Aerial crown-view tile of a tropical tree (Barro Colorado Island, Panama), acquired 20250124:
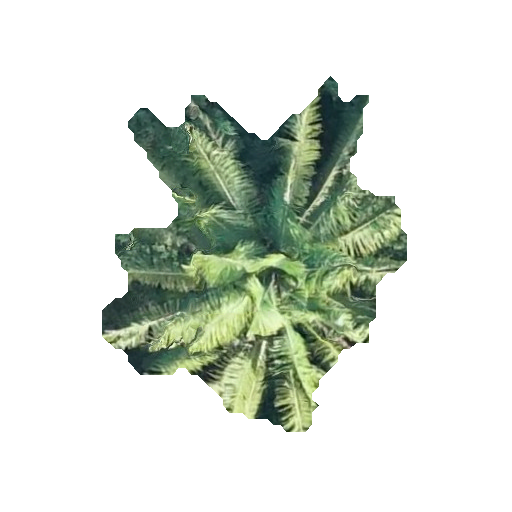
Species: Attalea butyracea
GBIF accepted scientific name: Attalea butyracea
Crown area: 98.718 m²